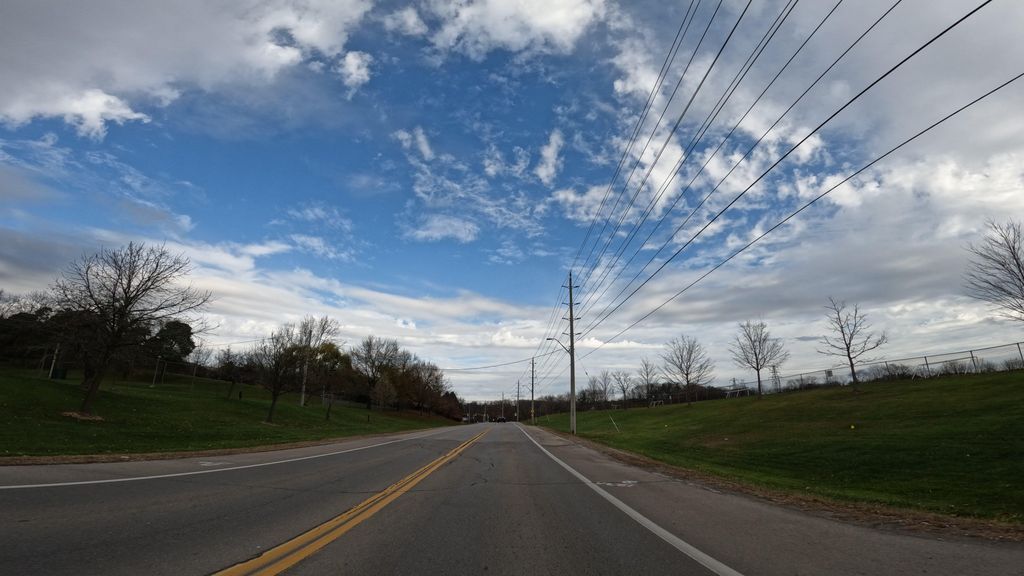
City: hamilton